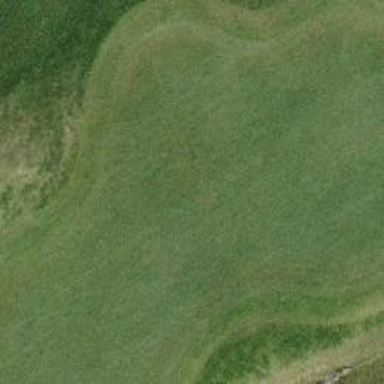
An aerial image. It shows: Golf hole.